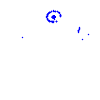
Particle: kaon